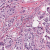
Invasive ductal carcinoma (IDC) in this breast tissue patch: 1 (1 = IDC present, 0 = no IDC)